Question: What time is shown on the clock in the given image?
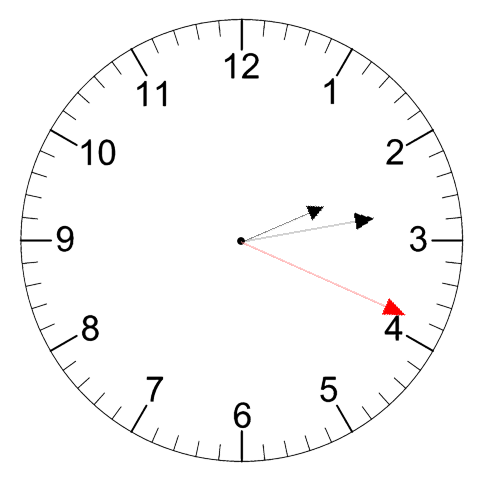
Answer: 02:13:19